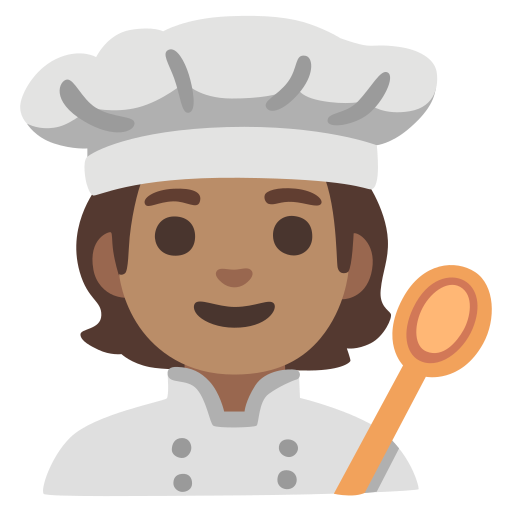
Emoji: 🧑🏽‍🍳